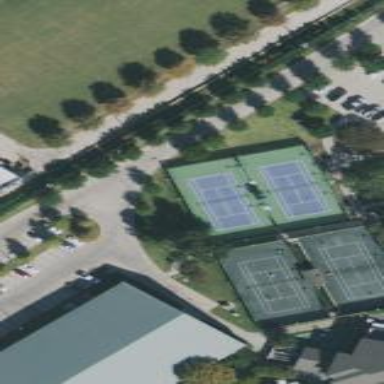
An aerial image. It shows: Paved tennis court on leisure land.